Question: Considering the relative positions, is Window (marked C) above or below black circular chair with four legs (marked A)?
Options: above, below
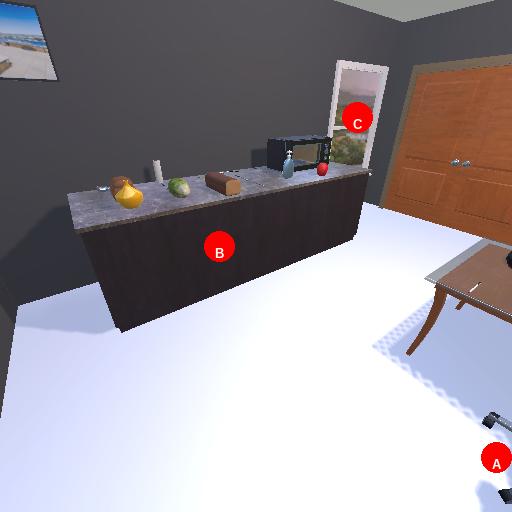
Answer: above